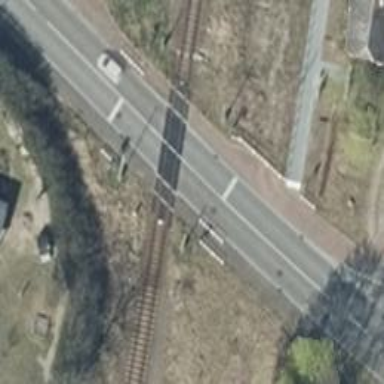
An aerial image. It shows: Level crossing with light signals and saltire markings.